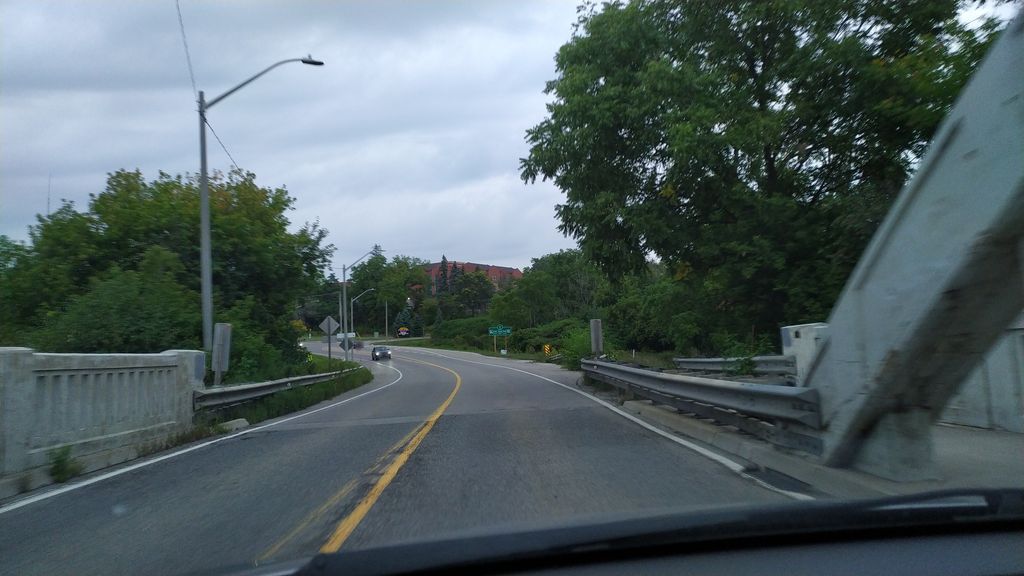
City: kitchener-waterloo